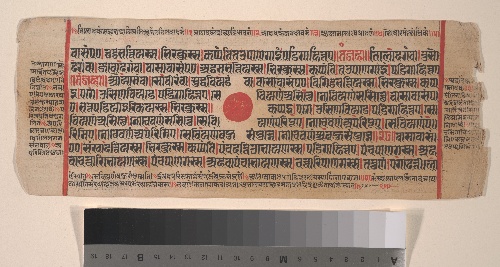
Artist: Bhadrabahu
Artist bio: Indian, died ca. 356 BCE
Date: 15th century
Object type: Folio
Classification: Paintings
Medium: Ink, opaque watercolor, and gold on paper
Culture: India (Gujarat)
Dimensions: (Average size .1–.71): 4 1/2 x 11 3/8 in. (11.4 x 28.9 cm)
Department: Asian Art
Credit line: Bequest of Cora Timken Burnett, 1956
Accession year: 1957
Repository: Metropolitan Museum of Art, New York, NY